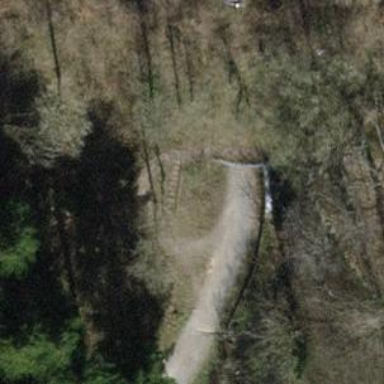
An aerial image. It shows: Path with fine gravel surface.